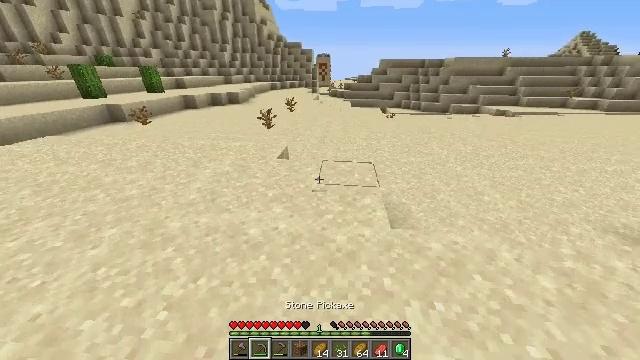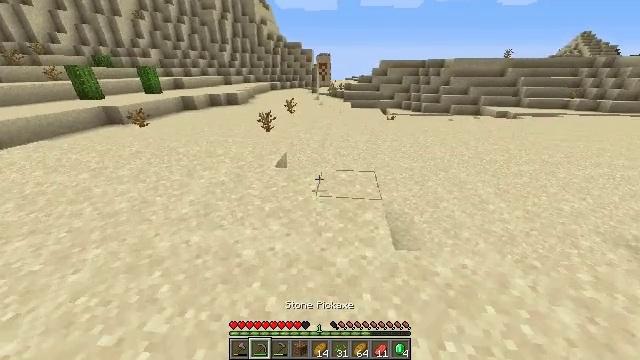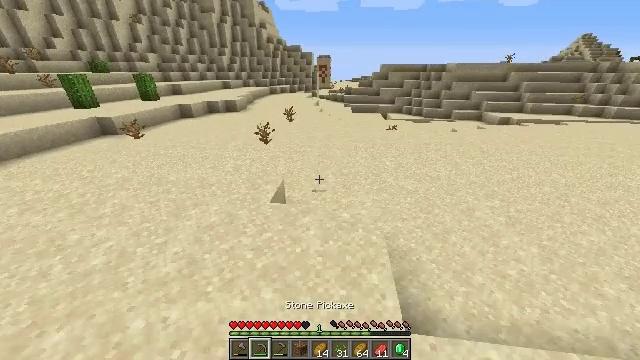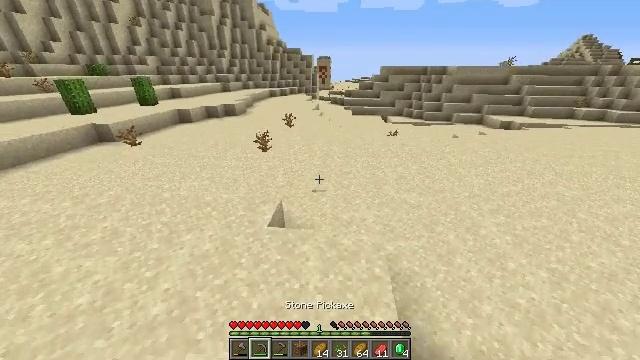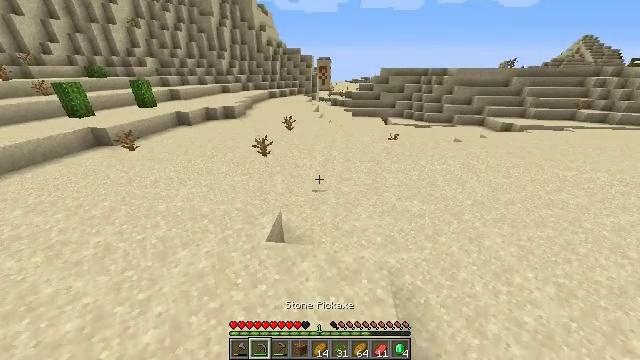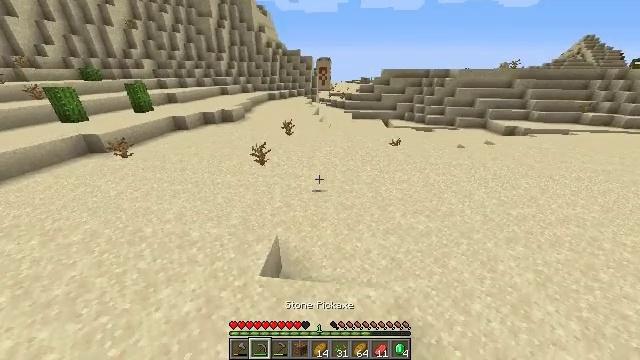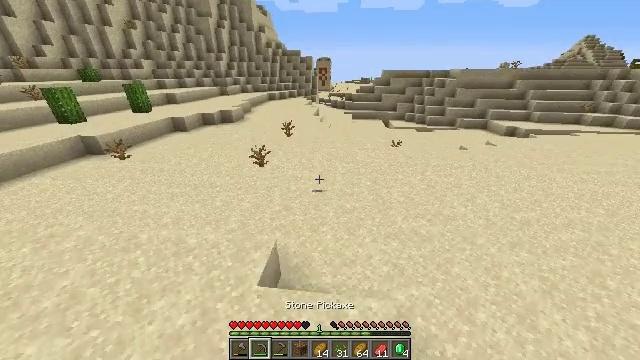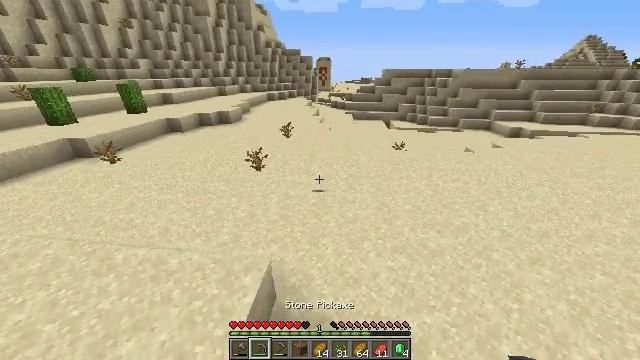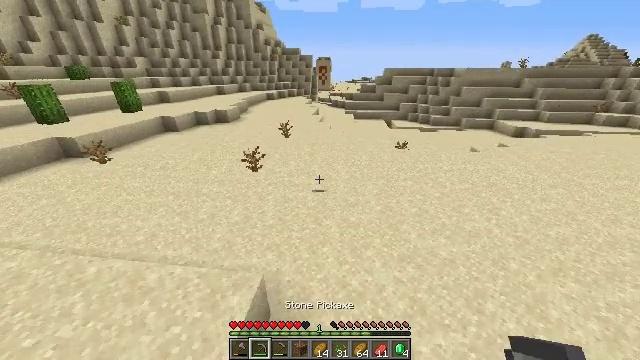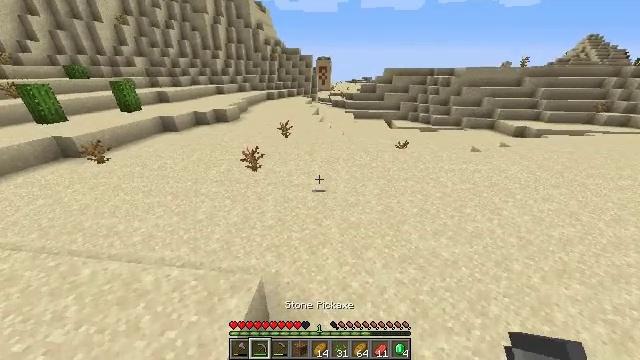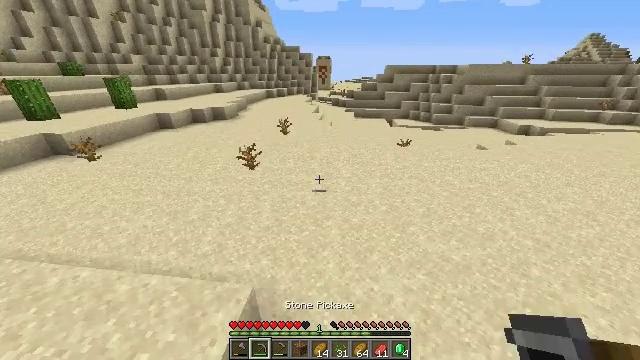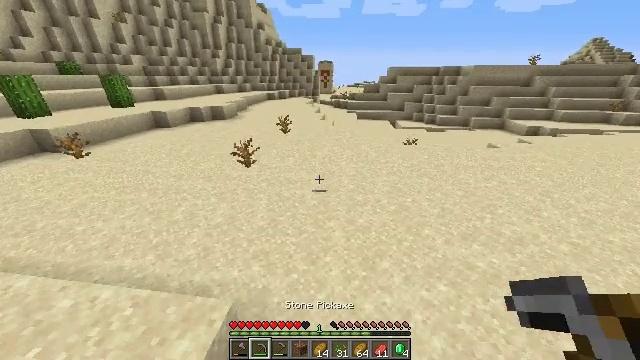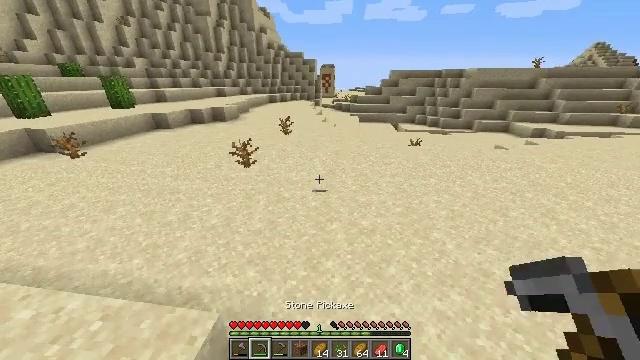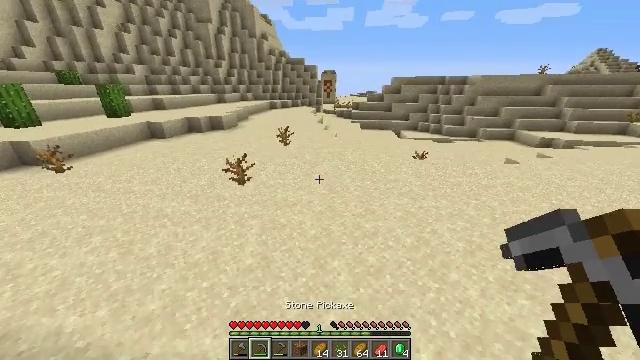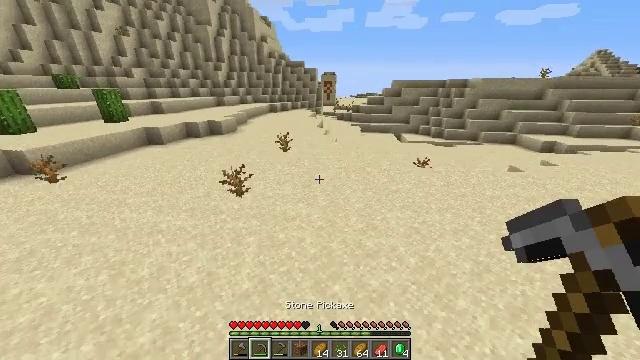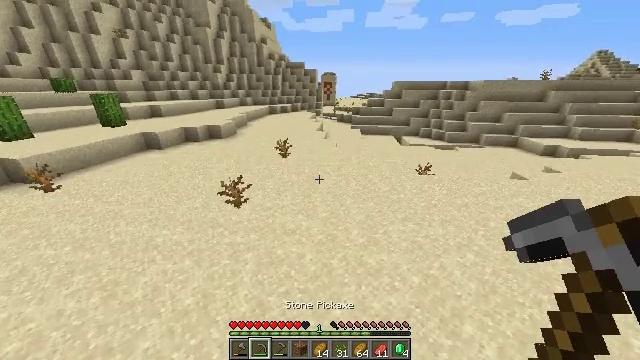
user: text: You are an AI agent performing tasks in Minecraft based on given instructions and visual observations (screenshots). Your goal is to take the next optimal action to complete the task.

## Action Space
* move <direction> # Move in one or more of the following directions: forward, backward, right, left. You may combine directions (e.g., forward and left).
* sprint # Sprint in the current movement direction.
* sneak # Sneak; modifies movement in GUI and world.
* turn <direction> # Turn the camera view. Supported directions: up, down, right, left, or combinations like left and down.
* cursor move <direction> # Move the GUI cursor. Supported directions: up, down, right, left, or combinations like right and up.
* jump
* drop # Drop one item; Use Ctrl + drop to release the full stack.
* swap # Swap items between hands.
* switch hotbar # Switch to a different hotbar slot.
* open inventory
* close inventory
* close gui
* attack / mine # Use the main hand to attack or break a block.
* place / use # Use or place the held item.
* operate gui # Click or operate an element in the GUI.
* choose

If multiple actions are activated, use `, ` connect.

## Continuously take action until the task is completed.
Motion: motion action
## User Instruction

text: Mine the orange terracotta block.
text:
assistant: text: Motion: move forward, jump
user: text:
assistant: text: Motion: move forward, jump
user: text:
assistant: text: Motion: move forward, jump
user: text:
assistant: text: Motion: move forward, sprint, jump
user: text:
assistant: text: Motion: move forward, sprint, jump
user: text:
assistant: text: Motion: move forward, sprint, jump
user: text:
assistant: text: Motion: move forward, sprint, jump
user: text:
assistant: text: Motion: move forward, sprint, jump
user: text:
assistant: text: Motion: move forward, sprint, jump
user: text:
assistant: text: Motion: move forward, sprint, jump
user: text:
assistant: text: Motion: move forward, sprint, turn up, jump
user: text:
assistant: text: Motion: move forward, sprint, turn up, jump
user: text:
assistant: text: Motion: move forward, sprint, turn up, jump
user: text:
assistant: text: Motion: move forward, sprint, jump
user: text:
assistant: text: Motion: move forward, sprint, jump
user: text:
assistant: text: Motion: move forward, sprint, jump
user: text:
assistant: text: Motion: move forward, sprint, jump
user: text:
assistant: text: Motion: move forward, sprint, jump
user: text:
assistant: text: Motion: move forward, sprint, jump
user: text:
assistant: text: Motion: move forward, sprint, jump
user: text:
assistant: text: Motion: move forward, sprint, jump
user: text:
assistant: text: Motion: move forward, sprint, jump
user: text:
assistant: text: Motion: move forward, sprint, jump
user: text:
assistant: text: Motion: move forward, sprint, jump
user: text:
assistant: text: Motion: move forward, sprint, jump
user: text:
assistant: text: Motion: move forward, sprint, jump
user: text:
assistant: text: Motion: move forward, sprint, jump
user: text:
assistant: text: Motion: move forward, sprint, jump
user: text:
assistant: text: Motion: move forward, sprint, jump
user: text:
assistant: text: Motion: move forward, sprint, jump